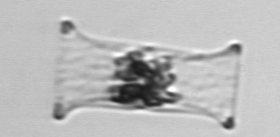
Label: Eucampia